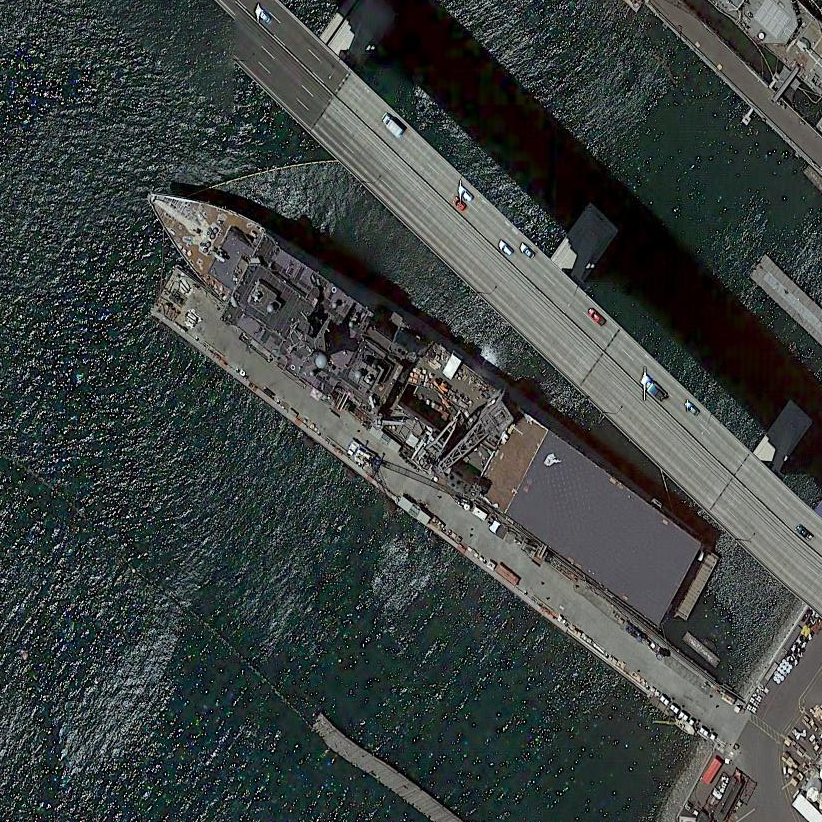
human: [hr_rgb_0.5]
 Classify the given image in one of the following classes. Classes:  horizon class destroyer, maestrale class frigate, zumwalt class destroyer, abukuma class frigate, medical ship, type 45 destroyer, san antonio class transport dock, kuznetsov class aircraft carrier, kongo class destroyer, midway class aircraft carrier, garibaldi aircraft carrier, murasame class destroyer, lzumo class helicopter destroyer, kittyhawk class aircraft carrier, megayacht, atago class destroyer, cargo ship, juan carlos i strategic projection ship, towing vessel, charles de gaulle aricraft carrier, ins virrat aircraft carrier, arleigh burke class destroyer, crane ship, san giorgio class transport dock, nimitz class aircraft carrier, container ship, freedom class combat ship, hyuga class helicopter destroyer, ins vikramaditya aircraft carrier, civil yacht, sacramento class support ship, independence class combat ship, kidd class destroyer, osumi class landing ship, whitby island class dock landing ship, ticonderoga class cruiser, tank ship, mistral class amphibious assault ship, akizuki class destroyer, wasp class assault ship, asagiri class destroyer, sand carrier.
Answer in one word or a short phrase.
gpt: Whitby Island class dock landing ship